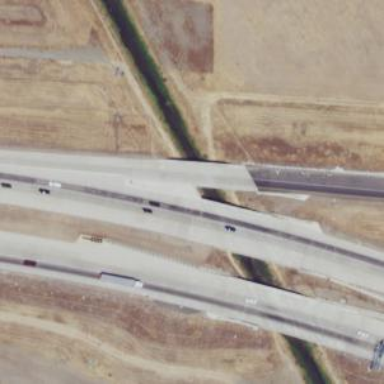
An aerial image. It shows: Bridge on motorway link.